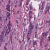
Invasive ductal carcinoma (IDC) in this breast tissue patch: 1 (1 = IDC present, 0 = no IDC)